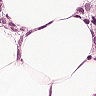
Metastatic tissue present: yes